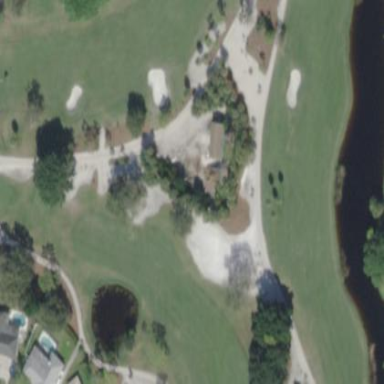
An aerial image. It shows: Rough area on grassy golf course.